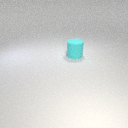
large cyan rubber cylinder